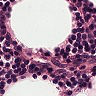
Metastatic tissue present: no